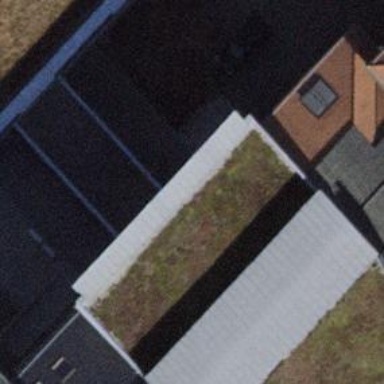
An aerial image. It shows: School building.